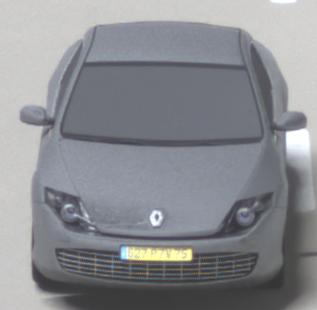
Make: Renault
Model: Laguna Coupé TCe 170
Detailed model: Laguna (III) Coupé
Model produced from: 2010/11
Model produced until: 2011/05
Doors: 2
Color: gray
Road condition: dry road
Daytime: not specified
Contrast: high contrast